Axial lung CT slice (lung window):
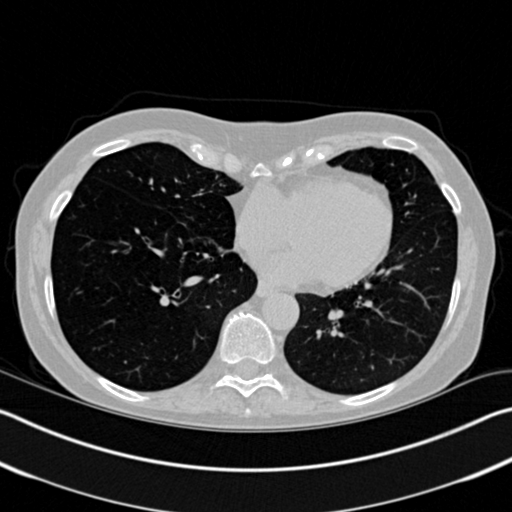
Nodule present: no